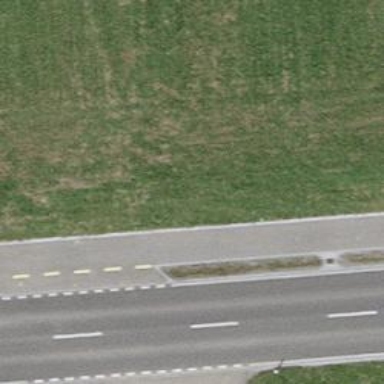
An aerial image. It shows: Cycleway.